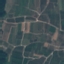
Land use / land cover class: PermanentCrop